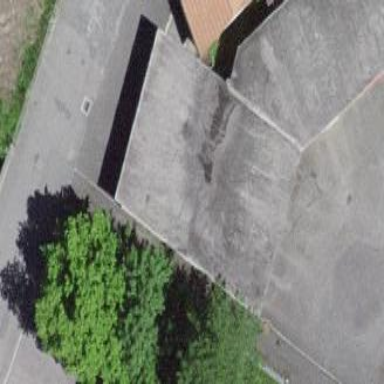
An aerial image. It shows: Group of garages.